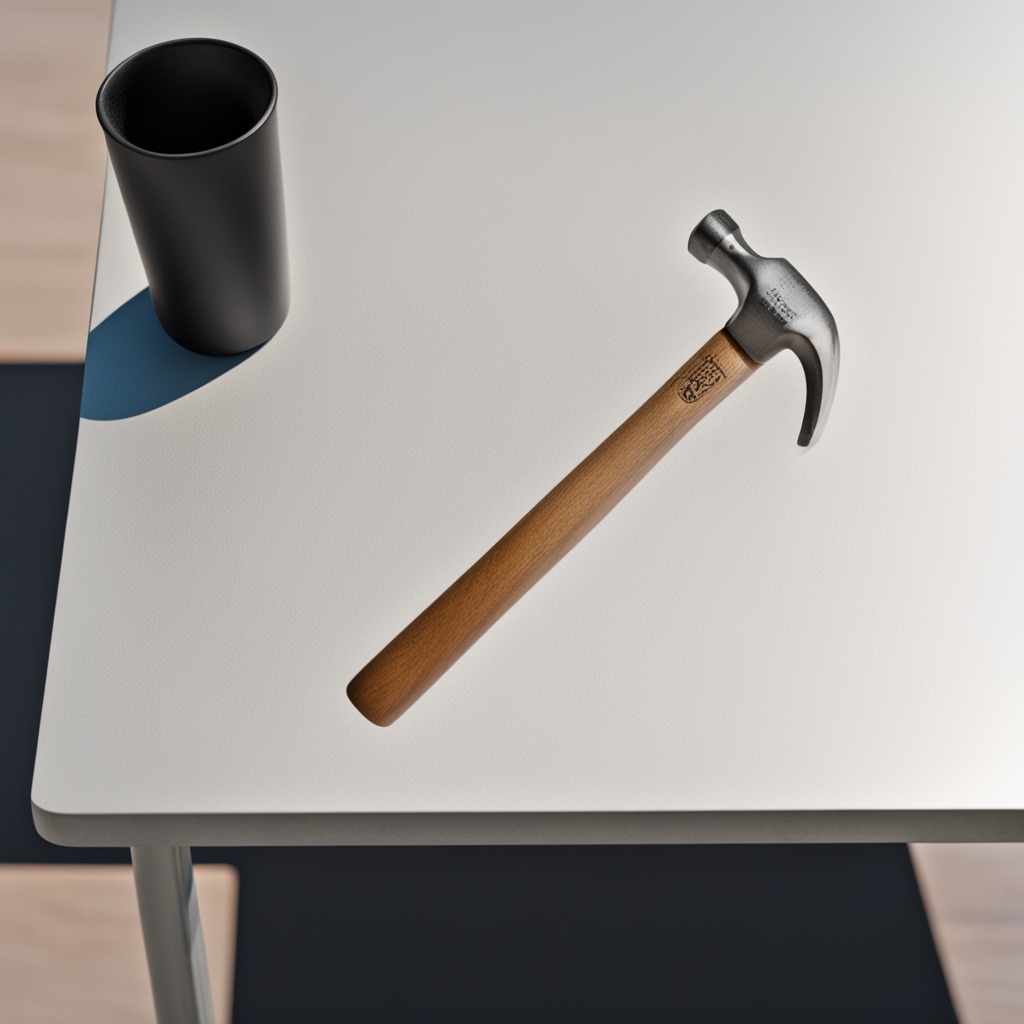
A hammer is lying on the table.